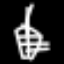
Label: squiggle